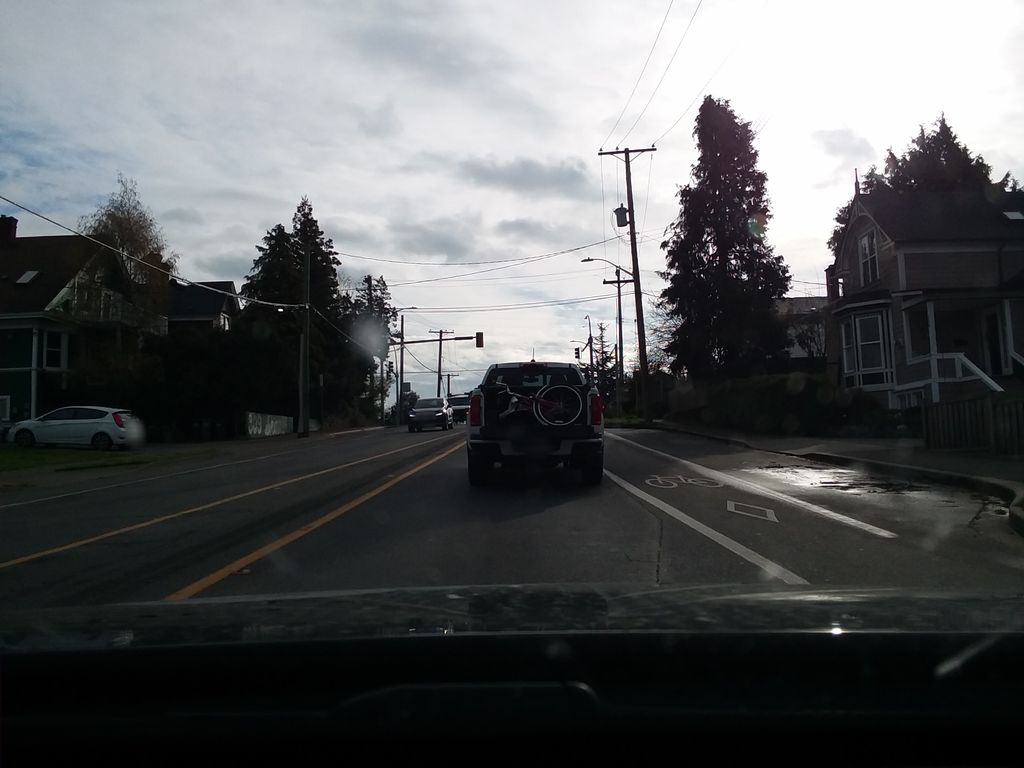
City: victoria